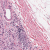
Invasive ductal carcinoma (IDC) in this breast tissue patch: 1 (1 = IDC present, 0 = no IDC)